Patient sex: M
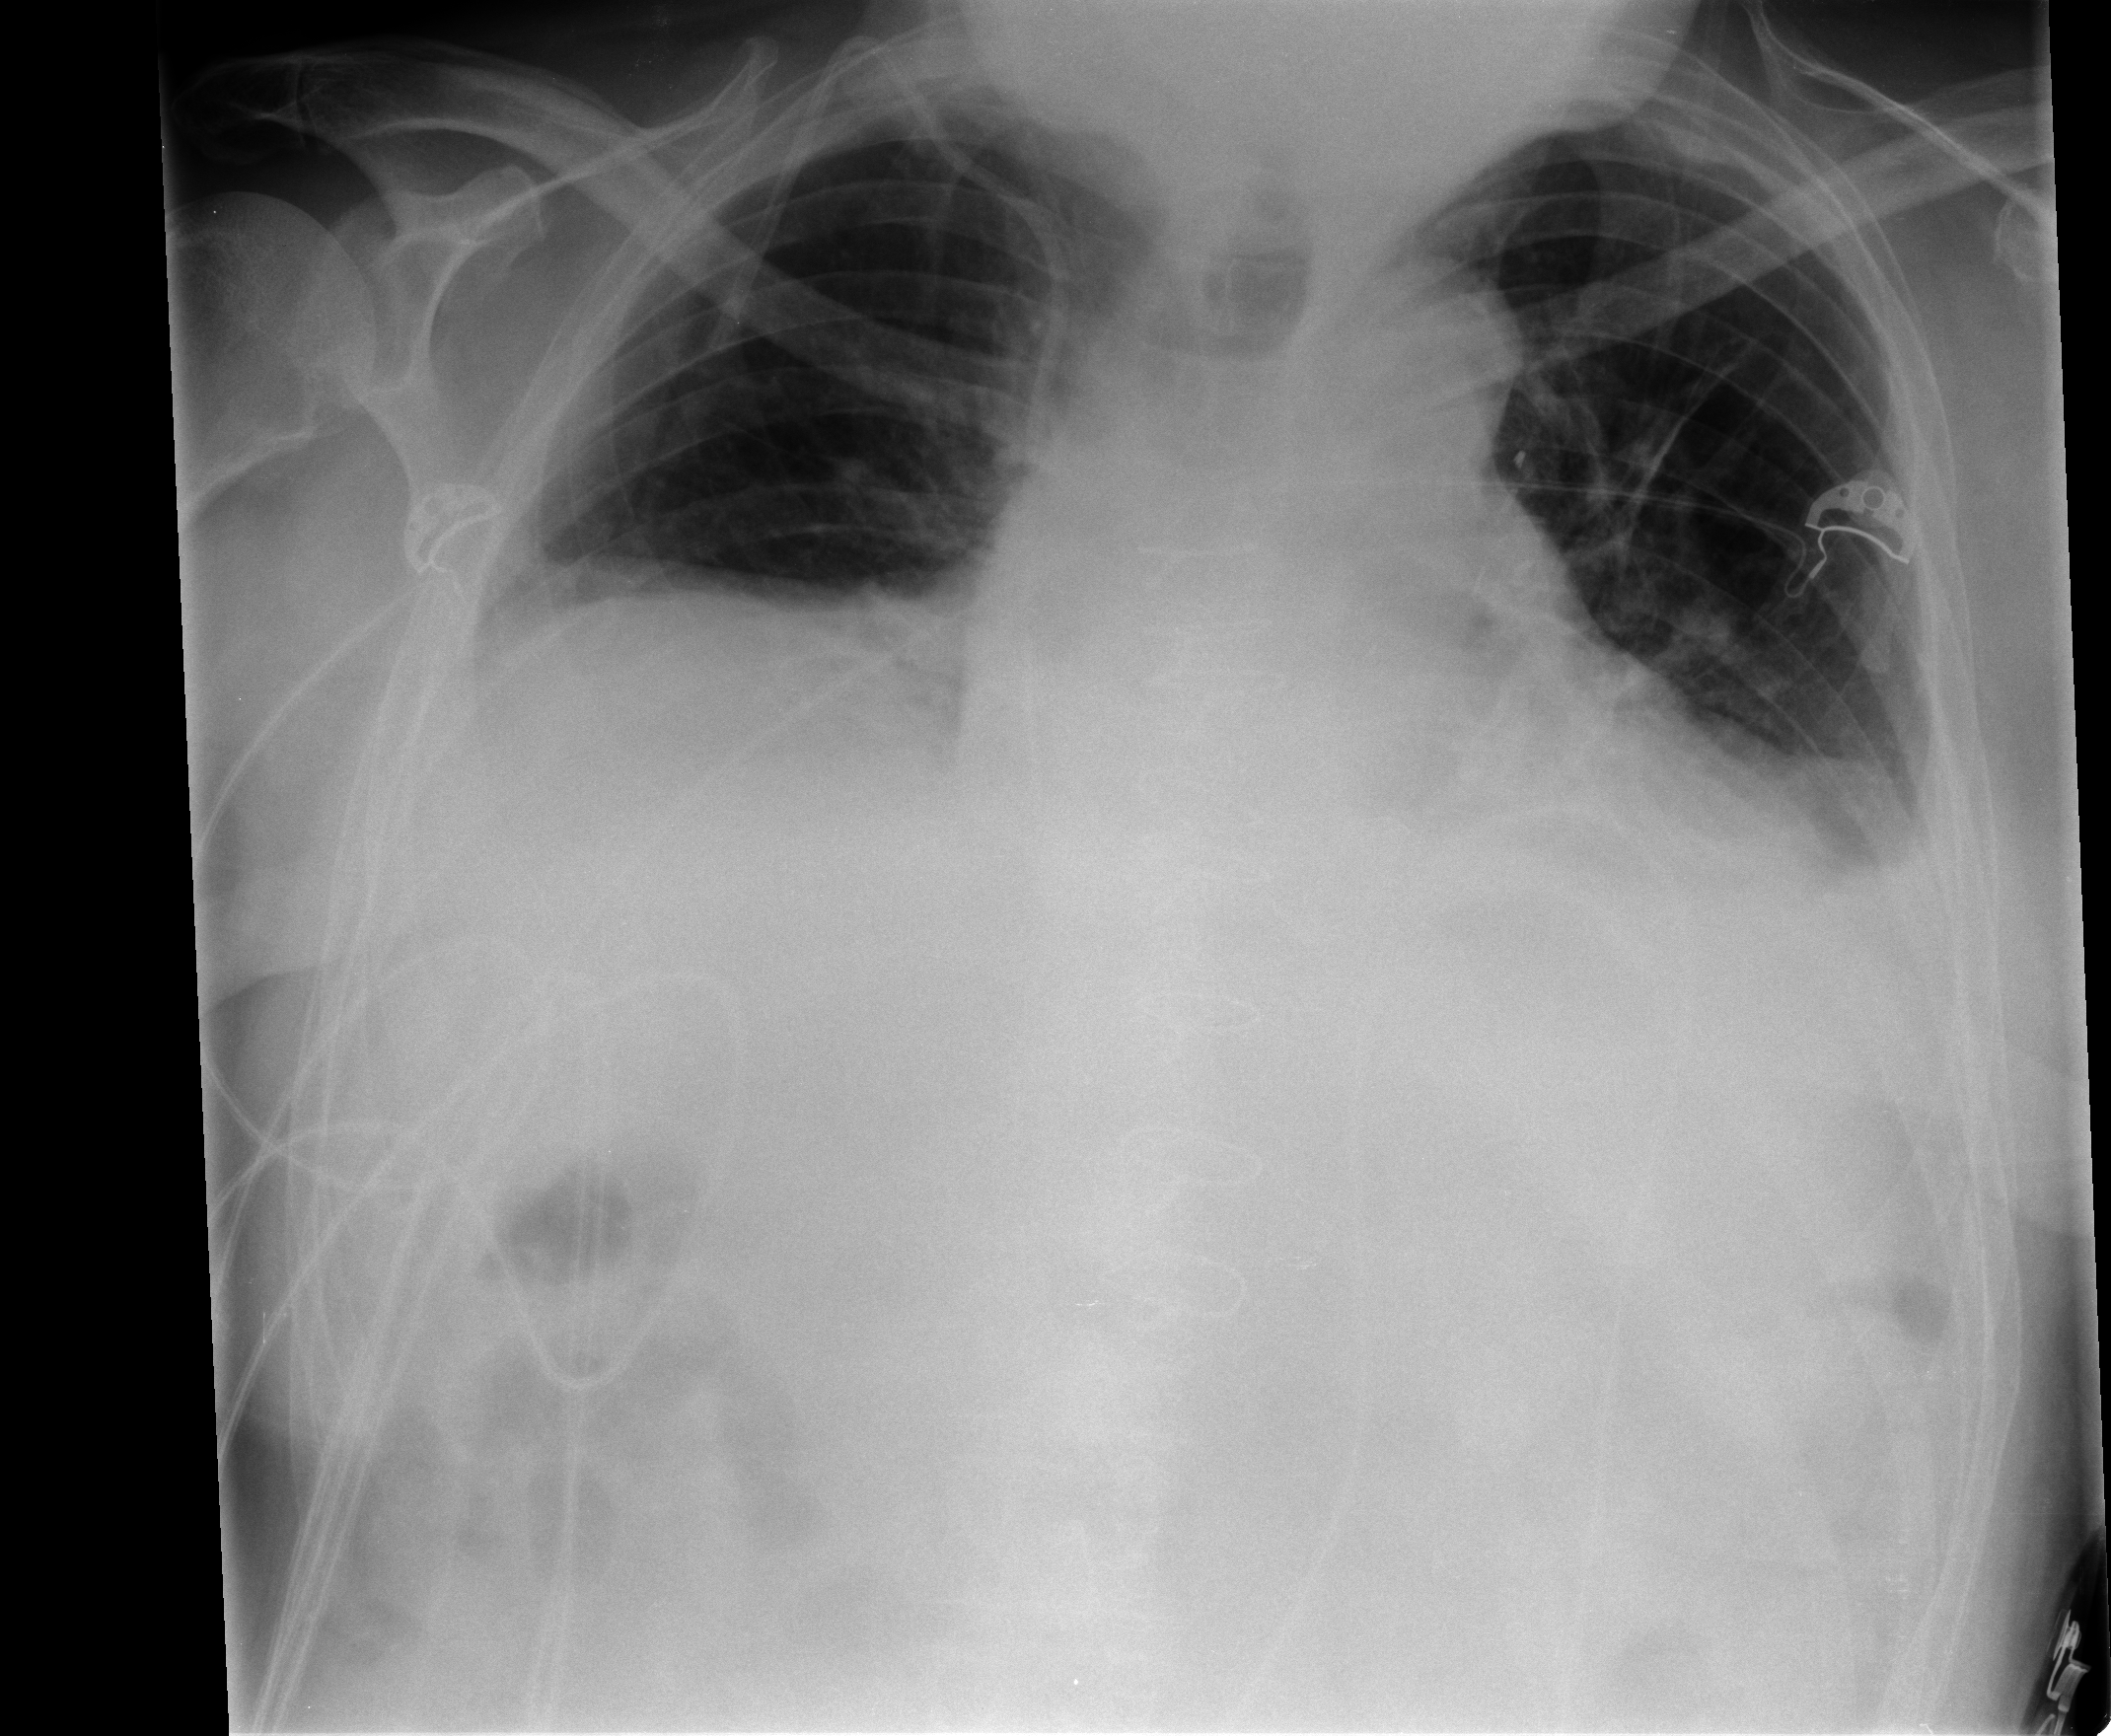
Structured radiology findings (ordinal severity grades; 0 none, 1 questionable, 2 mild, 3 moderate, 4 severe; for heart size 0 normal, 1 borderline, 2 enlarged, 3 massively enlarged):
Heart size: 2
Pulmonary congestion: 0
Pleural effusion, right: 1
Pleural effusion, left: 2
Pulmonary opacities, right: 0
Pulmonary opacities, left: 0
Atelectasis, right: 1
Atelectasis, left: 1